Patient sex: F
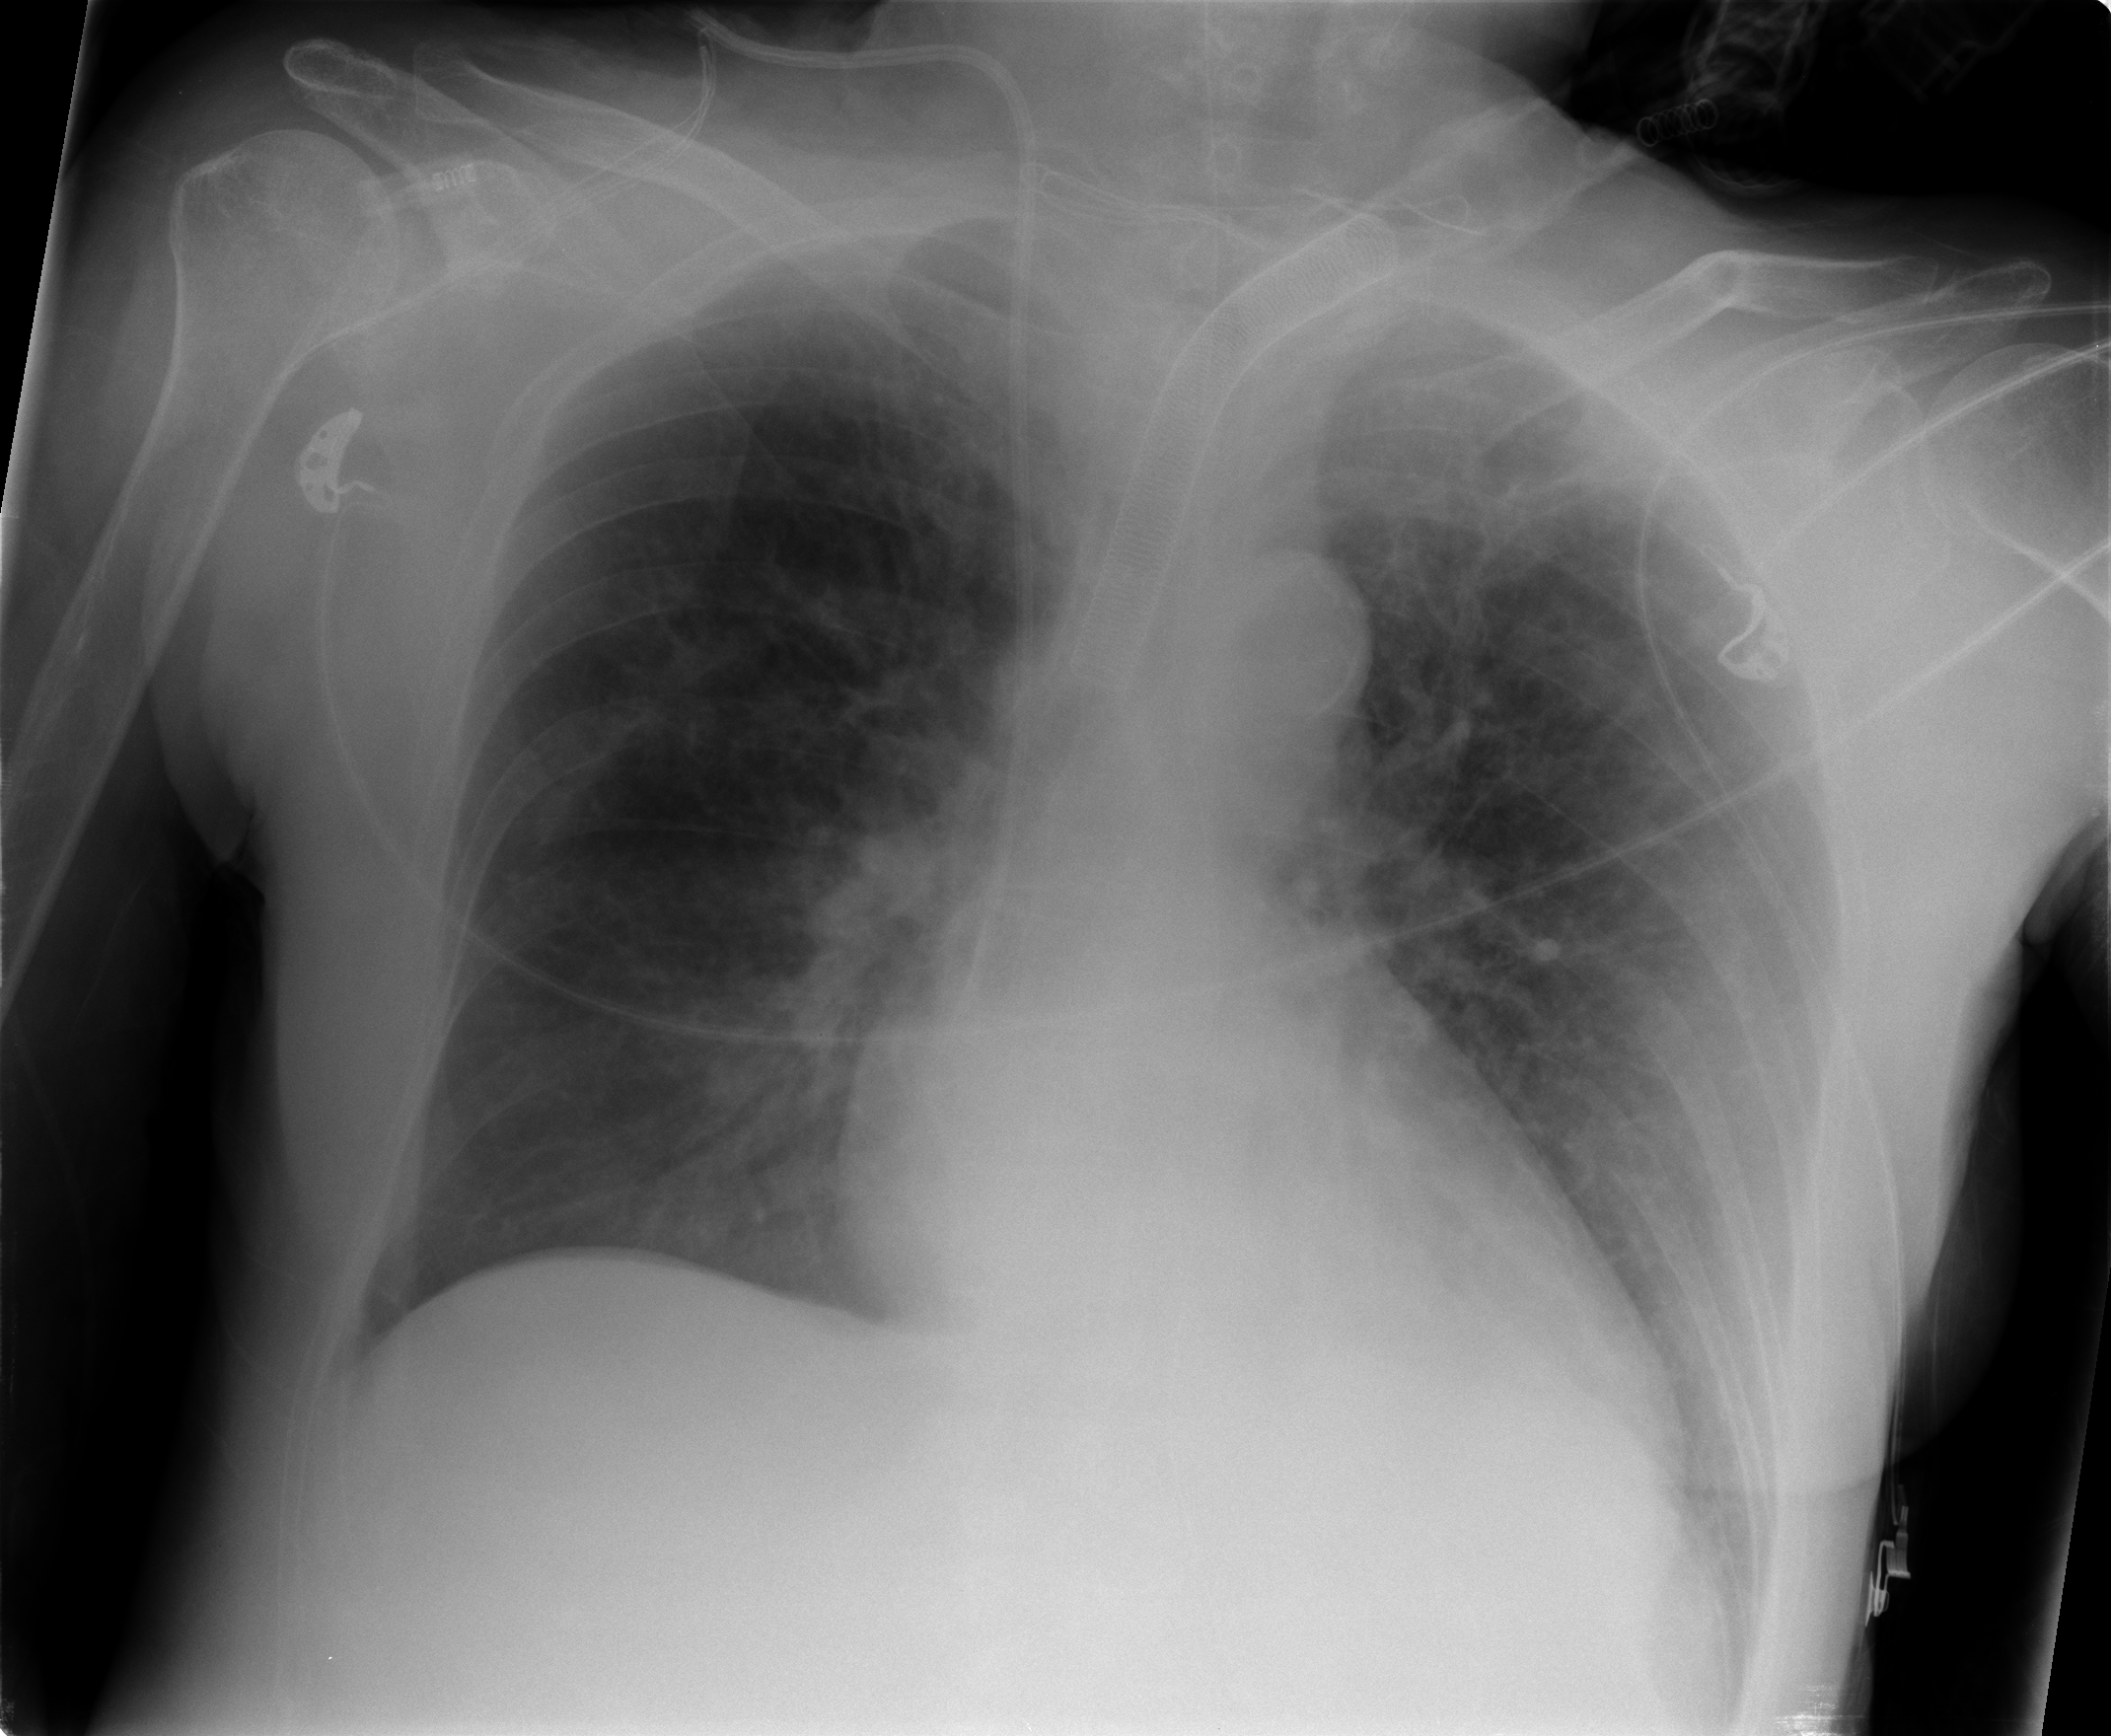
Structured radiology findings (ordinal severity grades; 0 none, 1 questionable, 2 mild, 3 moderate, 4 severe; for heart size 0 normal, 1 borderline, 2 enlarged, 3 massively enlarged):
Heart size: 0
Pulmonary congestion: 0
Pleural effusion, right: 0
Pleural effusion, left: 2
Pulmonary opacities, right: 2
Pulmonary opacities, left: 0
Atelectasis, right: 0
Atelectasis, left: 0